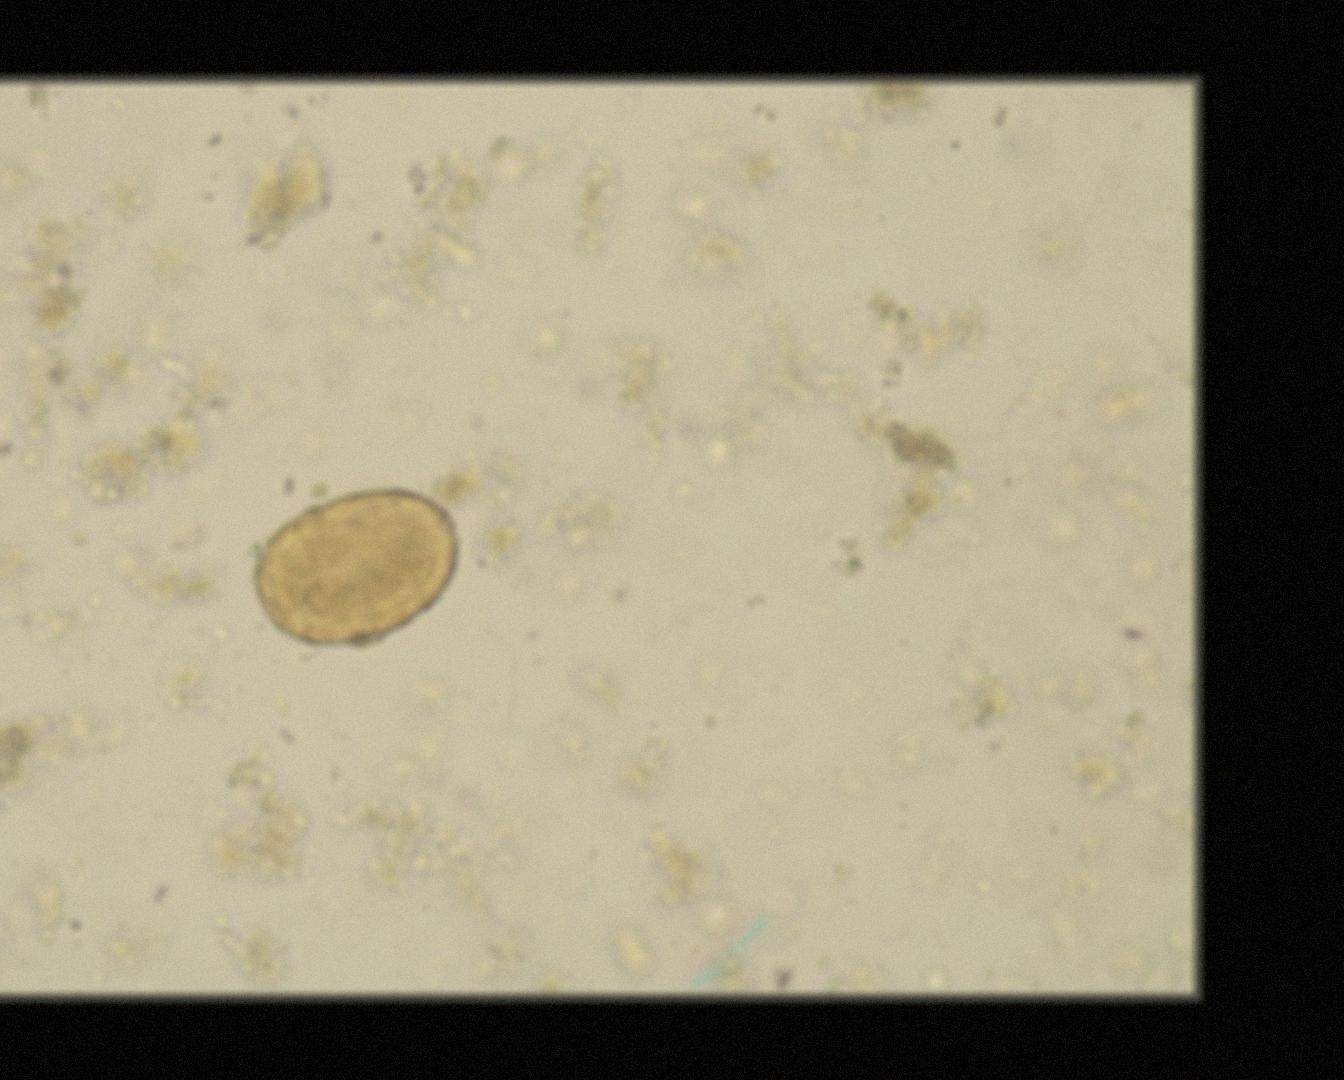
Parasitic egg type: Ascaris lumbricoides